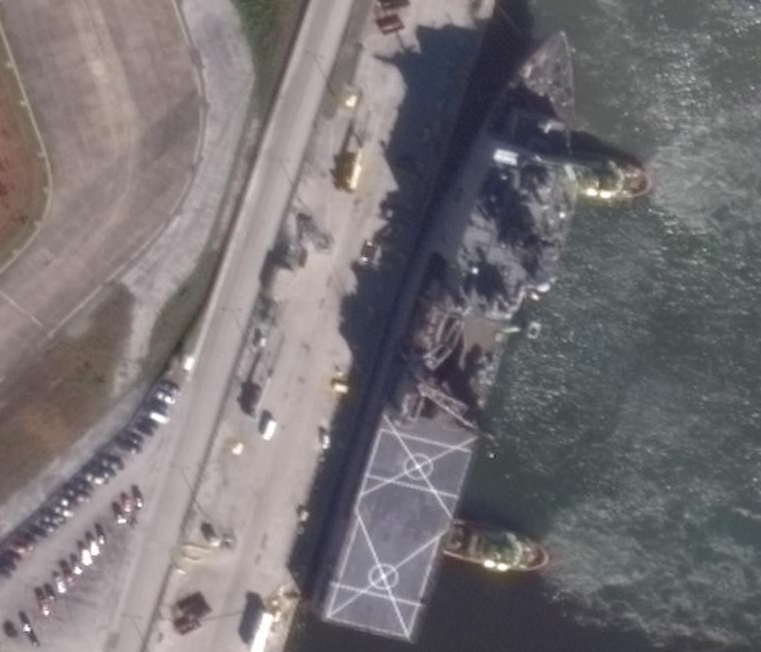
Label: Whitby_Island-class_dock_landing_ship